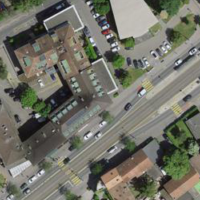
EUNIS habitat code: 54
Species observed at this site:
Operophtera brumata
Leptoglossus occidentalis
Scytodes thoracica
Harmonia quadripunctata
Cacyreus marshalli